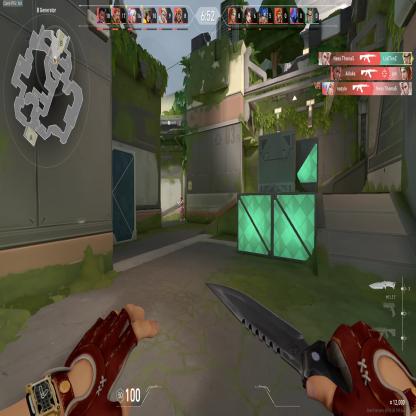
Label: enemy